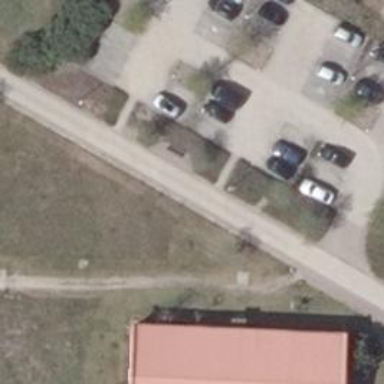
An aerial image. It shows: Road serving as parking aisle.